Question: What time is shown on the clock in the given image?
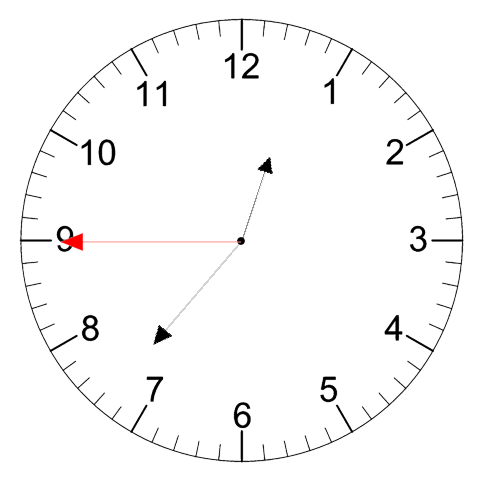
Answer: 12:36:45